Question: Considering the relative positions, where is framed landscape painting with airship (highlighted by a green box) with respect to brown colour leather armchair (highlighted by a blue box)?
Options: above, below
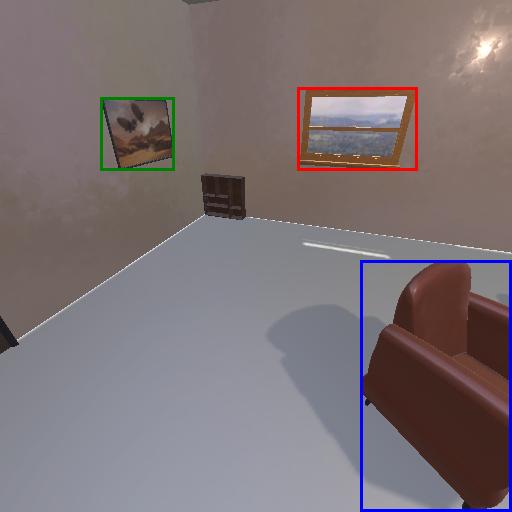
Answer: above